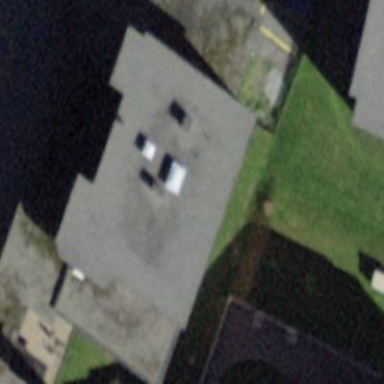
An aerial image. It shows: Flat-roofed building.